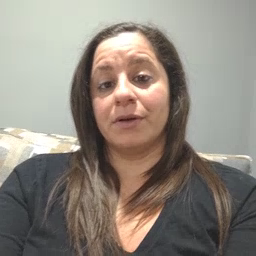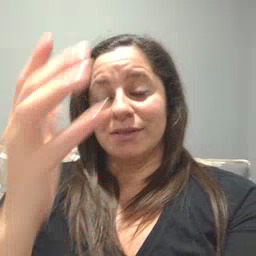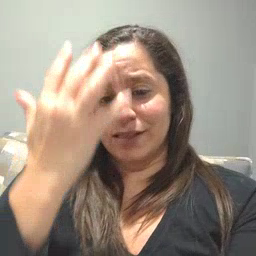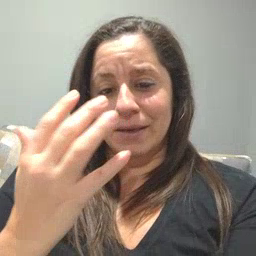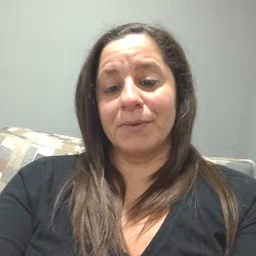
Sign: sad